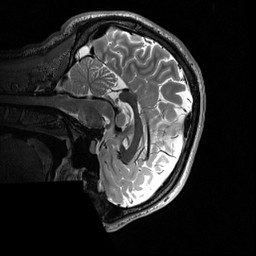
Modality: T2w
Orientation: sagittal
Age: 25
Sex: male
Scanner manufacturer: siemens
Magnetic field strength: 3 T
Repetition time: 3.2 s
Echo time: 0.566 s